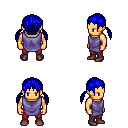
a pixel art fantasy rpg character, male body template, human, tanned skin, chain tabard jacket, red pants, blue twin-tailed hairstyle, maroon shoes, four views (front, back, left, right), 2x2 character sprite sheet, small pixel art, hard edges, no anti-aliasing